Field crop: tomato
Growth stage: 1
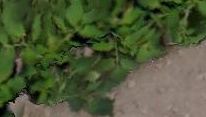
Species: tomato